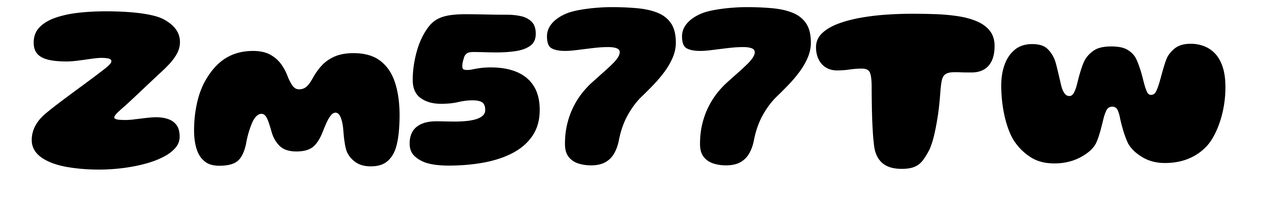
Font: Gluten_ExtraBold